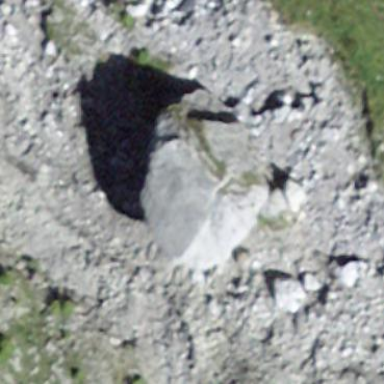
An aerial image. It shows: Natural rock formation.